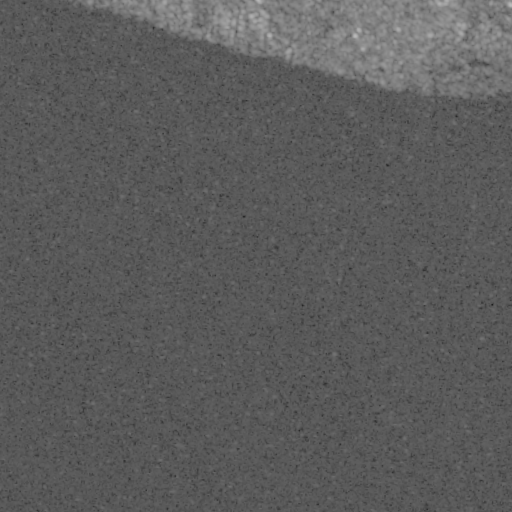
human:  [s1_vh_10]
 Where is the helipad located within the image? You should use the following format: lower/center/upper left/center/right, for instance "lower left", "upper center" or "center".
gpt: The helipad is located in the upper right of the image.
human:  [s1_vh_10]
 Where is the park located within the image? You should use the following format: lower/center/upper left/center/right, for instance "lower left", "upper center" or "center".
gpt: The park is located in the upper of the image.
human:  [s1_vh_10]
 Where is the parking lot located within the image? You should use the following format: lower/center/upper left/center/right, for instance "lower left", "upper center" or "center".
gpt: The parking lot is located in the upper of the image.
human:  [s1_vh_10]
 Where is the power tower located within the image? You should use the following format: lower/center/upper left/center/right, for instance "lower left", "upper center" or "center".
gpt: There is no power tower in the image.

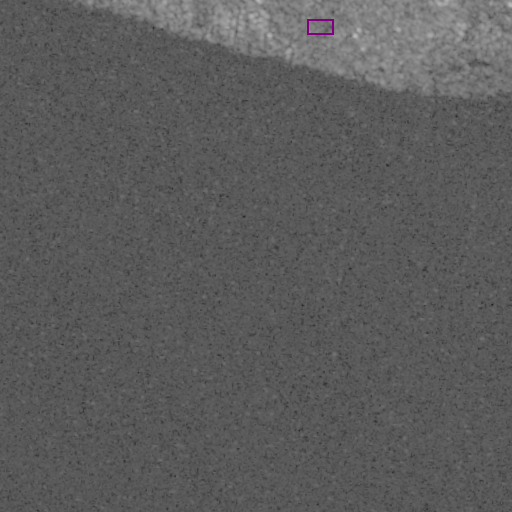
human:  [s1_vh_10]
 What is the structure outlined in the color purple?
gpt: The structure outlined in purple is a park.
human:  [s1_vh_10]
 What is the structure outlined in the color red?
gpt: There is no red outline.